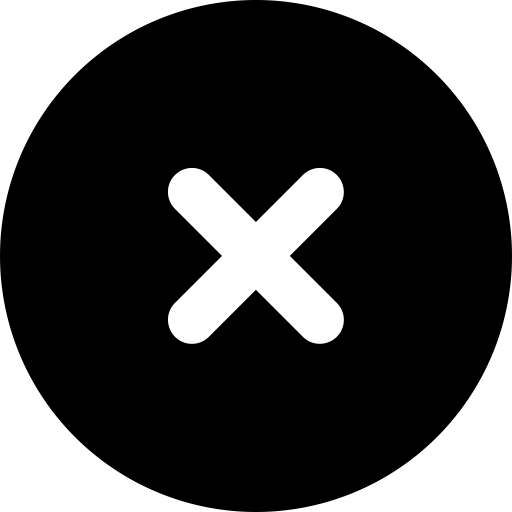
Tags: icon, FontAwesome, fa-icon, solid, circle, xmark